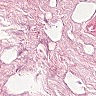
Metastatic tissue present: no